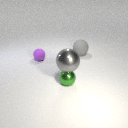
small green metal sphere below large gray metal sphere